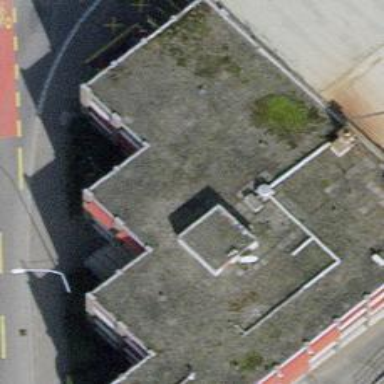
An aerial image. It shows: Office building.